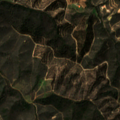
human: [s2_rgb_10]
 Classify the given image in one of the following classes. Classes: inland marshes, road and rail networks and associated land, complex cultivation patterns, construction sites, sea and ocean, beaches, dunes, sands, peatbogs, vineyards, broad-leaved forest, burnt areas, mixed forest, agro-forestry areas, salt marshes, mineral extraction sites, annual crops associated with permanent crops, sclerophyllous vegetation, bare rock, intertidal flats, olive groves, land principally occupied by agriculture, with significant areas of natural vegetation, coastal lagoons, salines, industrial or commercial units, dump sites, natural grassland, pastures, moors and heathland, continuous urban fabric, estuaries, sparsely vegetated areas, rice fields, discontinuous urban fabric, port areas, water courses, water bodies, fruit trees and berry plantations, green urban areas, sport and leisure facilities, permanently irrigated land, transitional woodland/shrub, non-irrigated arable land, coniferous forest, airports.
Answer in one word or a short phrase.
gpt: broad-leaved forest, transitional woodland/shrub